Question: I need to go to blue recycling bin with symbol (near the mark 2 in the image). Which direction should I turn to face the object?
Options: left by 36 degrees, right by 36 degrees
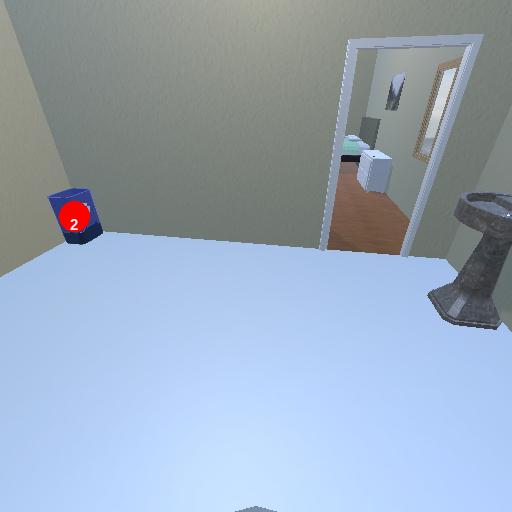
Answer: left by 36 degrees